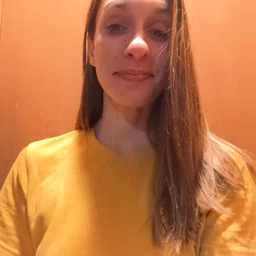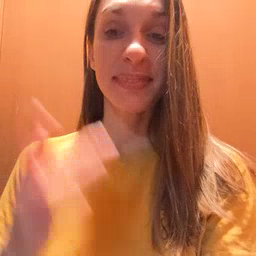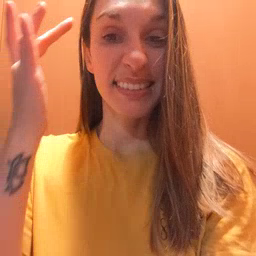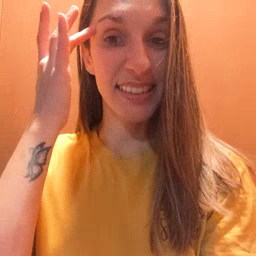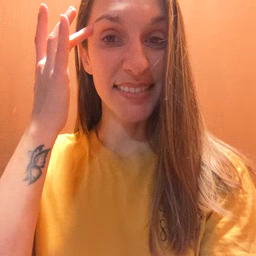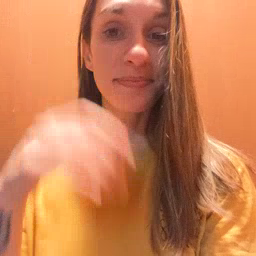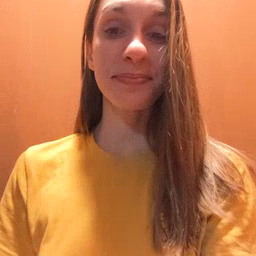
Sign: sick